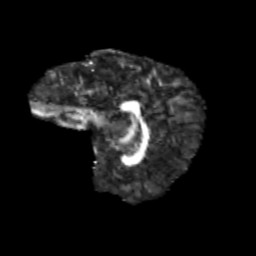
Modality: FA
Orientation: sagittal
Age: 13
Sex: female
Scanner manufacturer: siemens
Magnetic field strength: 3 T
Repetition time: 3.8 s
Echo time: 0.07 s